Interaction volume radius: 5 \u00c5
Interaction volume height: 25 \u00c5
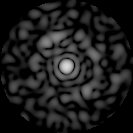
Disorder parameter: 0.8247